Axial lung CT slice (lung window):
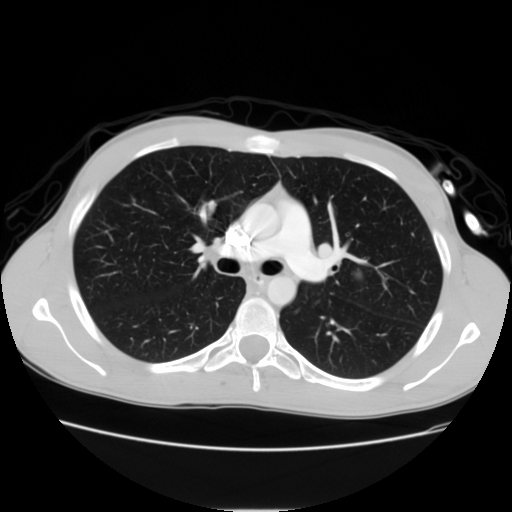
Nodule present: yes
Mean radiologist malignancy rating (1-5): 3.5